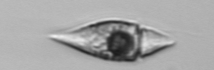
Label: Amphidinium